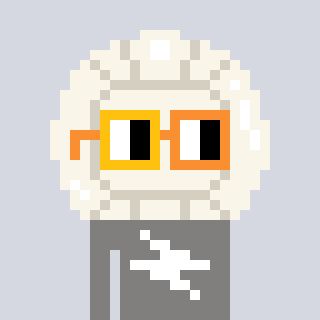
a pixel art character with square yellow and orange glasses, a volleyball-shaped head and a bluegrey-colored body on a cool background